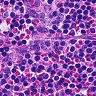
Metastatic tissue present: no